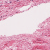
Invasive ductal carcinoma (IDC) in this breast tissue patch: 0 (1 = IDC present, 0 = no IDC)